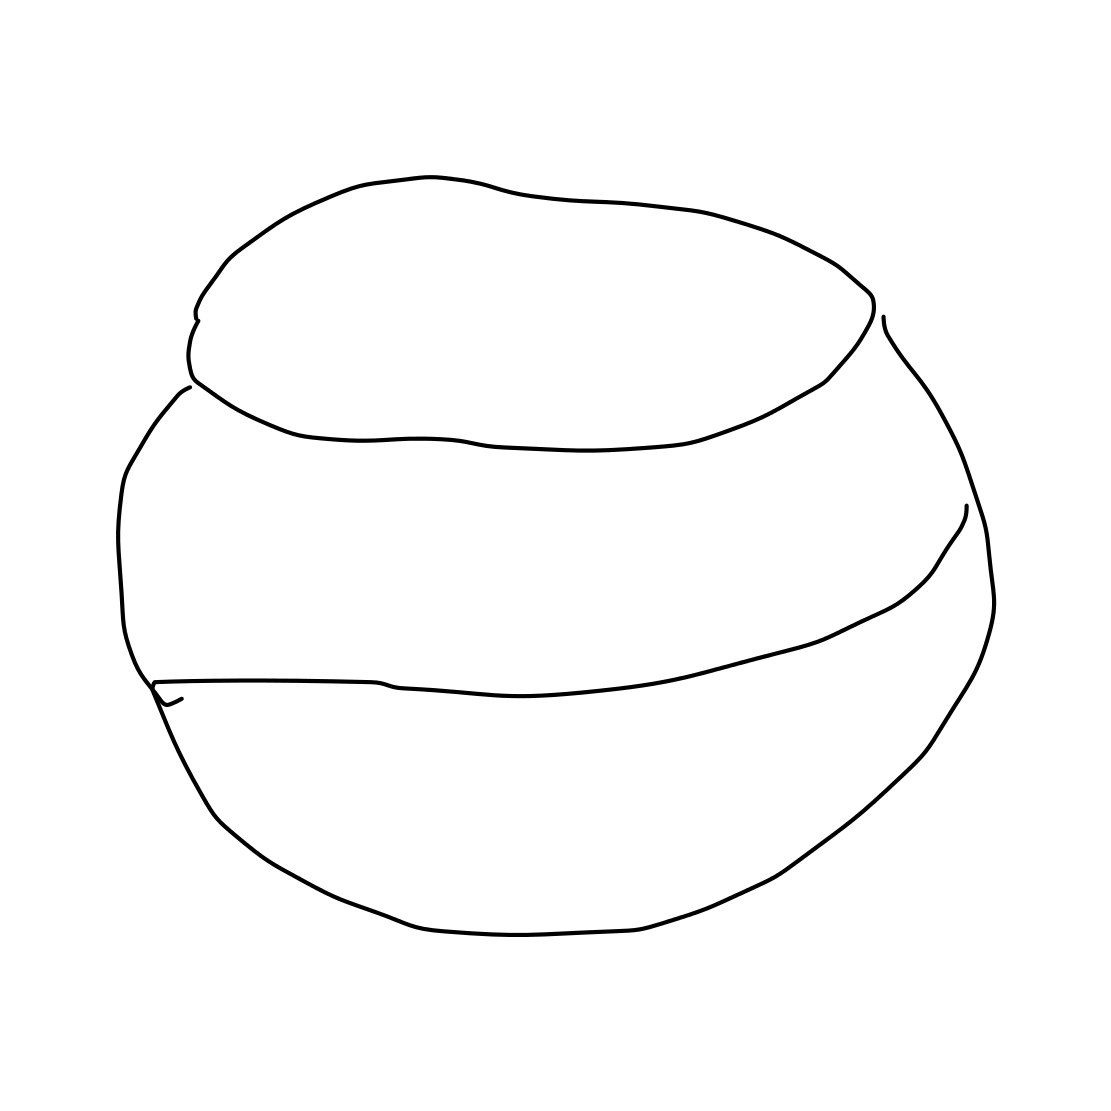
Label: bowl